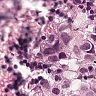
Metastatic tissue present: yes